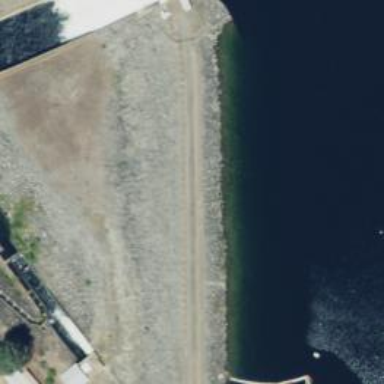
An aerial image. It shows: Dam along waterway.